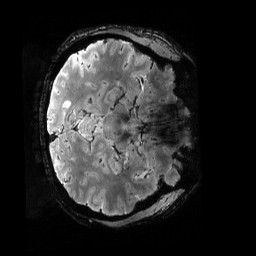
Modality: T2starw
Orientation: axial
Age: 30
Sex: male
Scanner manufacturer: siemens
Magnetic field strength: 6.98 T
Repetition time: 4.91 s
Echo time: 0.016 s